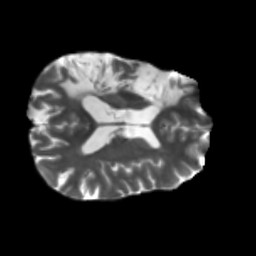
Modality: T2w
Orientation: axial
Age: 56
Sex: male
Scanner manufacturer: siemens
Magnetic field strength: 3 T
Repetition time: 5.25 s
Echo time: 0.08 s